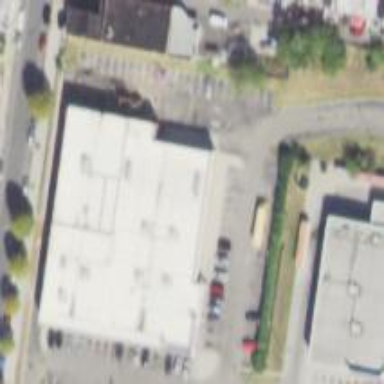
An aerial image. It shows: Supermarket.